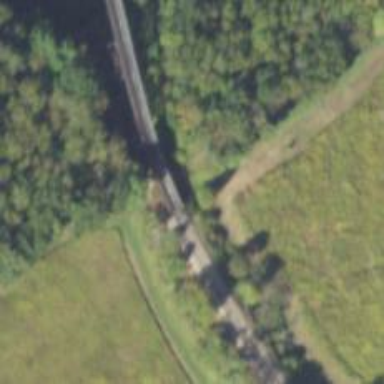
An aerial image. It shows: Trestle bridge for railway.